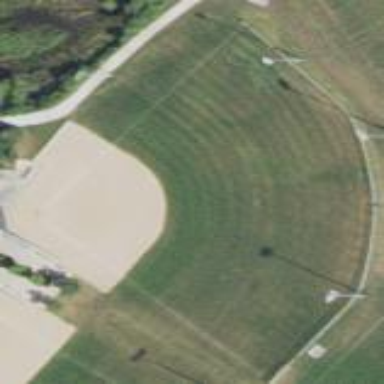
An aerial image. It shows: Softball pitch for leisure sports.